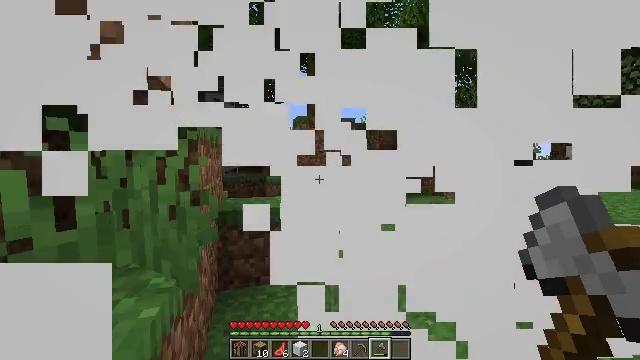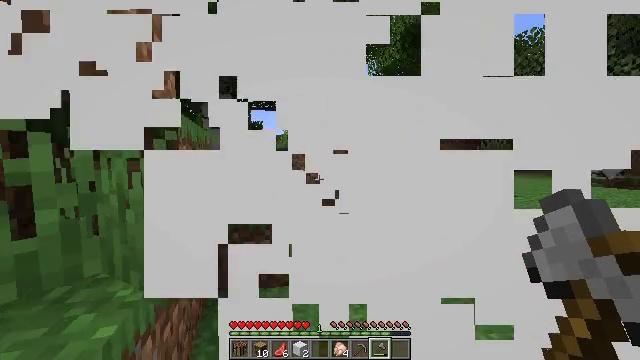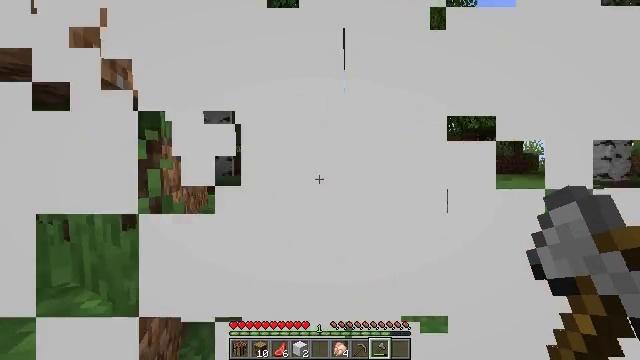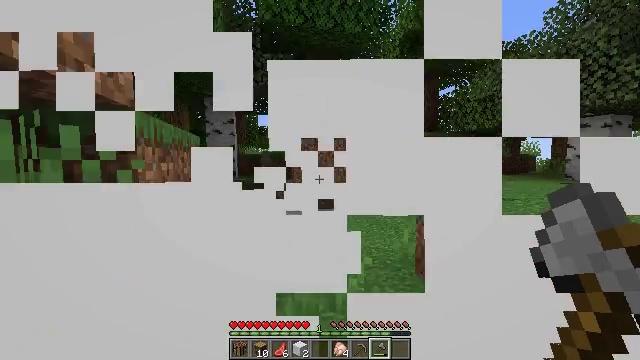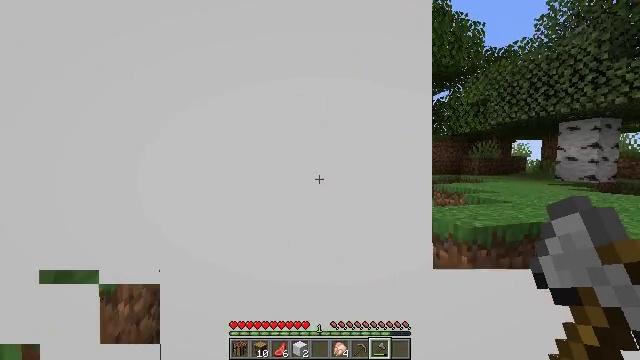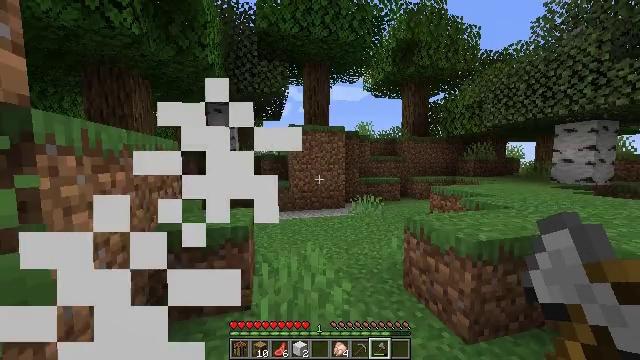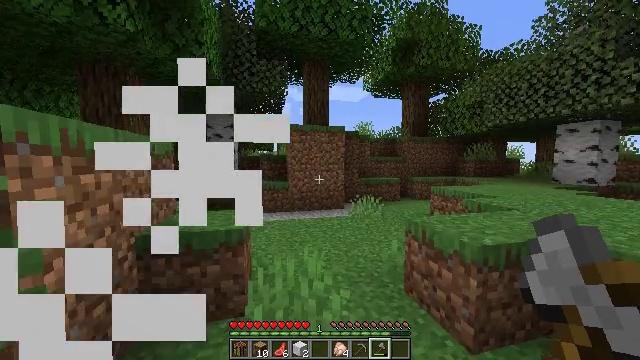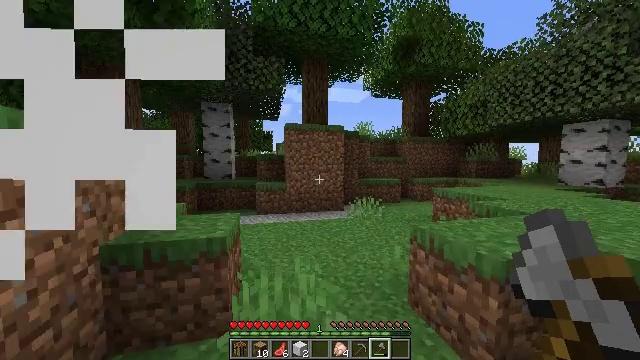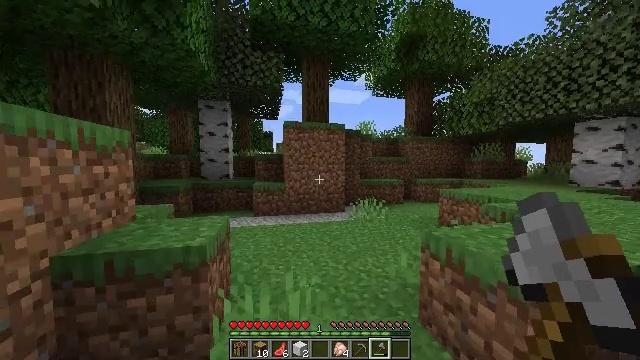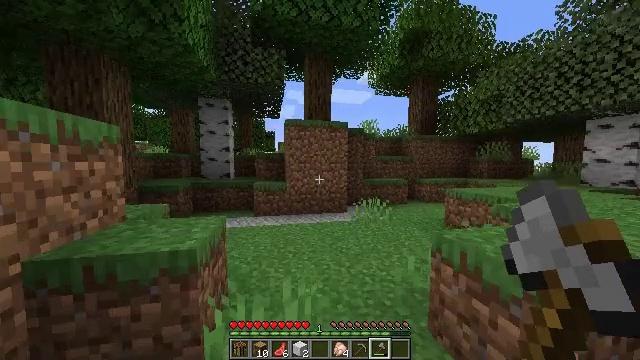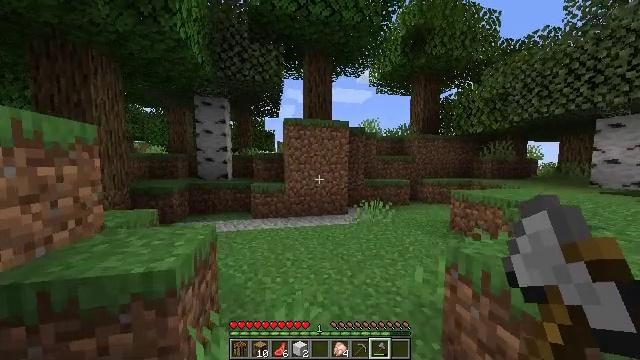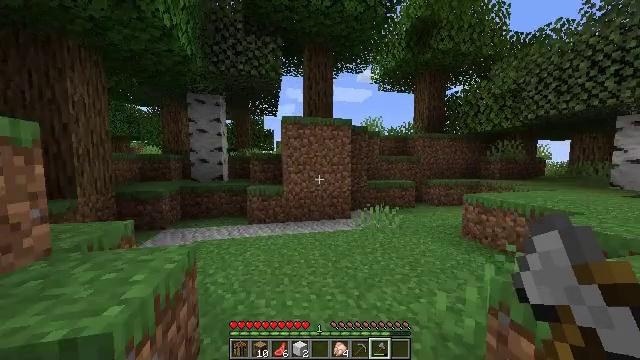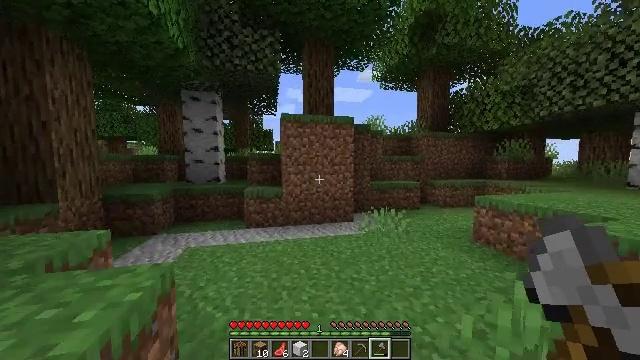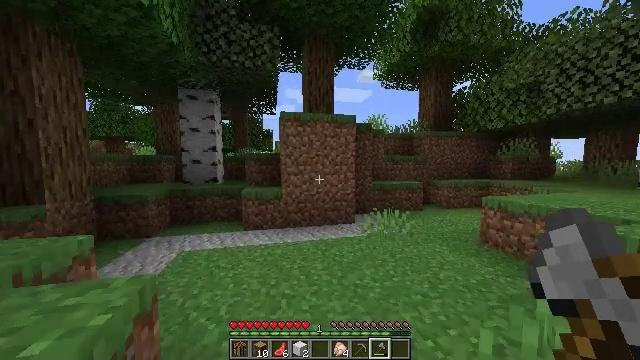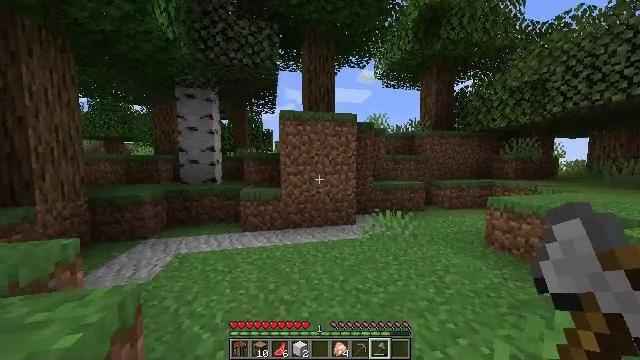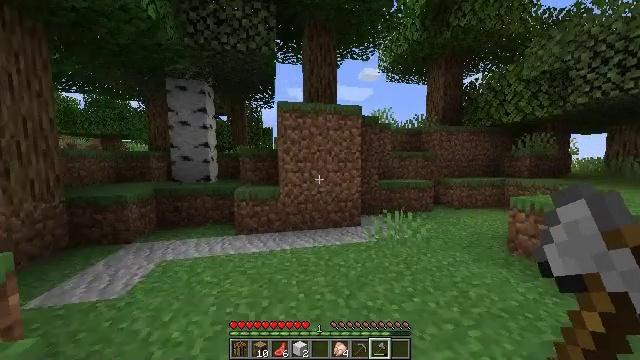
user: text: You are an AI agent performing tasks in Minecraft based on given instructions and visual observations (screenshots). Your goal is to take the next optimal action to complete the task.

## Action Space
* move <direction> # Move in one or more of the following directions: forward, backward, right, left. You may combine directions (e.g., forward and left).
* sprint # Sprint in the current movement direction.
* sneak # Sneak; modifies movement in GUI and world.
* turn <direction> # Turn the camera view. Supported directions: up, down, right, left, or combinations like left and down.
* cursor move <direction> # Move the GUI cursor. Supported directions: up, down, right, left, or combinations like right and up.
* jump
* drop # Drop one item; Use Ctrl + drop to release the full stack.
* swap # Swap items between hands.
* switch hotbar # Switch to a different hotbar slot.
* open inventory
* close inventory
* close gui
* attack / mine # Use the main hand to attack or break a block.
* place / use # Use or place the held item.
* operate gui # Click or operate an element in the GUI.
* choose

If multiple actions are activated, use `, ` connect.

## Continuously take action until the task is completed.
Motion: motion action
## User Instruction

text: Combat the sheep.
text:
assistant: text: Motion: move forward and move right
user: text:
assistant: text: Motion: move forward and move right, sprint
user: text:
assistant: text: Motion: move forward and move right, sprint, turn left
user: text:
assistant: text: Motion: move forward, sprint
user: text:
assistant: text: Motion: move forward, sprint
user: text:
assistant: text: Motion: move forward, sprint
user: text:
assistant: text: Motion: move forward, sprint
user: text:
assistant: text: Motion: move forward, sprint
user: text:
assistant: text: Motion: move forward, sprint
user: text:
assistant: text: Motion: move forward, sprint
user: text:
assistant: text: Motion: move forward, sprint
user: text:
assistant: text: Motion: move forward, sprint
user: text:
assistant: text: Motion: move forward, sprint
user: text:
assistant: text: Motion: move forward, sprint
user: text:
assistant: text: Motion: move forward, sprint
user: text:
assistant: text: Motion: move forward, sprint, turn left and down
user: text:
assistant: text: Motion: move forward, sprint, turn left and down
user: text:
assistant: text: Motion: move forward, sprint, turn left
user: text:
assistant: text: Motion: move forward, sprint, turn left
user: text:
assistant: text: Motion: move forward, sprint
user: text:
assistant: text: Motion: move forward, sprint
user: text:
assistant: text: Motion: move forward, sprint
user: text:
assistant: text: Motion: move forward, sprint
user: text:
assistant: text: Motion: move forward, sprint, turn right
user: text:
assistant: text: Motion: move forward, sprint
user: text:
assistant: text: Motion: move forward, sprint
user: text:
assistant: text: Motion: move forward, sprint, jump
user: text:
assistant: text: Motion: move forward, sprint, jump
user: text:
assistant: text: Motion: move forward, sprint, jump
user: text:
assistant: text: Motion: move forward, sprint, jump